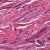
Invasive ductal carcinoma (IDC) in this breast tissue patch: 0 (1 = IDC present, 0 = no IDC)